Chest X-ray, PA view. Patient: 37 years old, sex F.
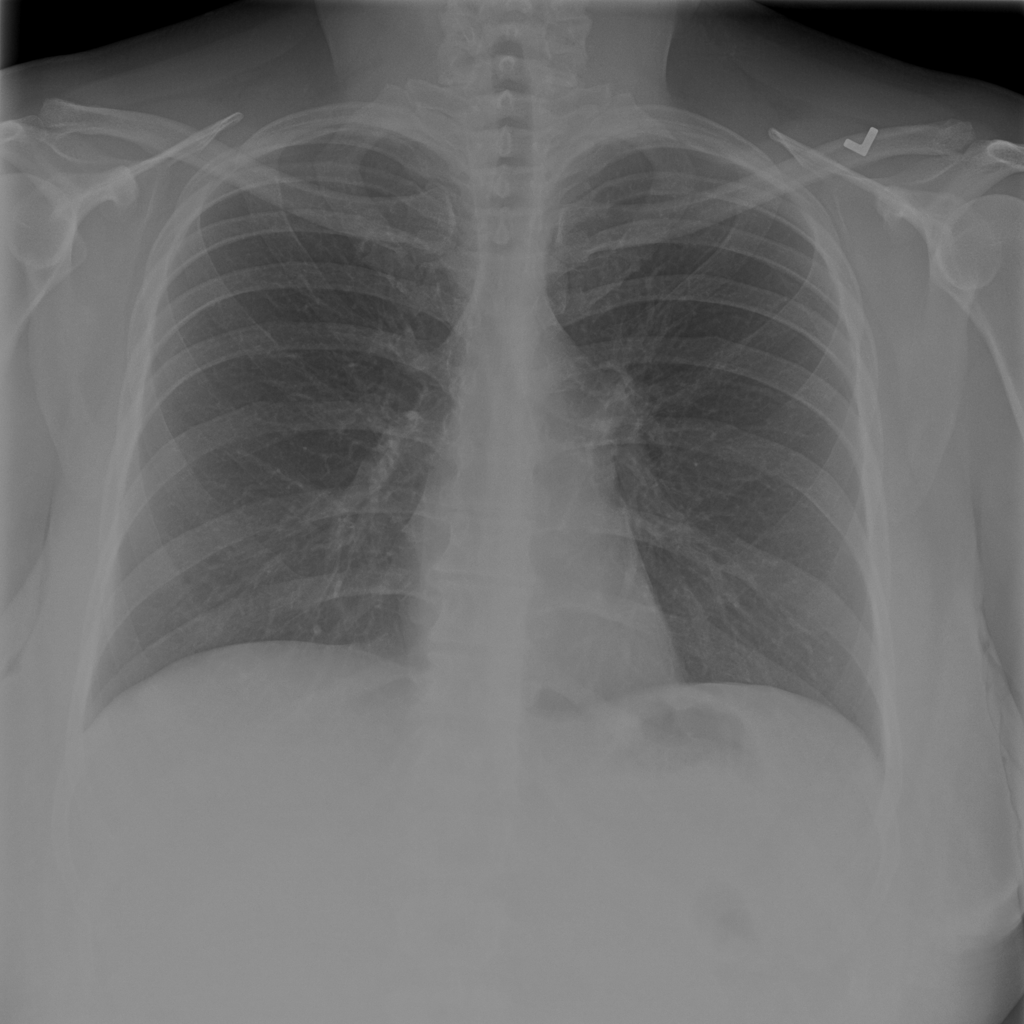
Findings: No Finding